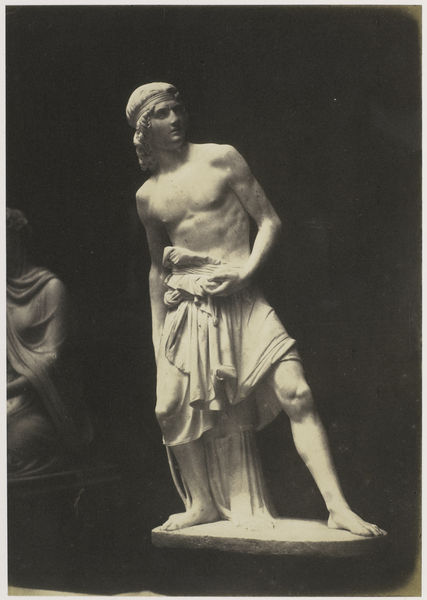
Titel: David. (Marble) Fraccaroli.
Standort: Amsterdam
Institution: Rijksmuseum
Schlagwörter: lendenschurz, mann, nackt, frau, marmor, weiss, blick, tuch, rock, jung, haare, locken, skulptur, statue, haarband, muskeln, sport, plastik, oberkörper, dünn, barfuß, griechisch, sportler, römisch, diskus